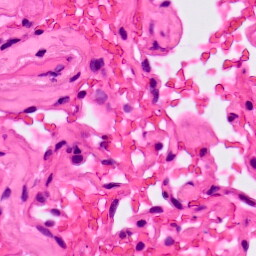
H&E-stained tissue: Lung